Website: bh-photo
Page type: account-selection
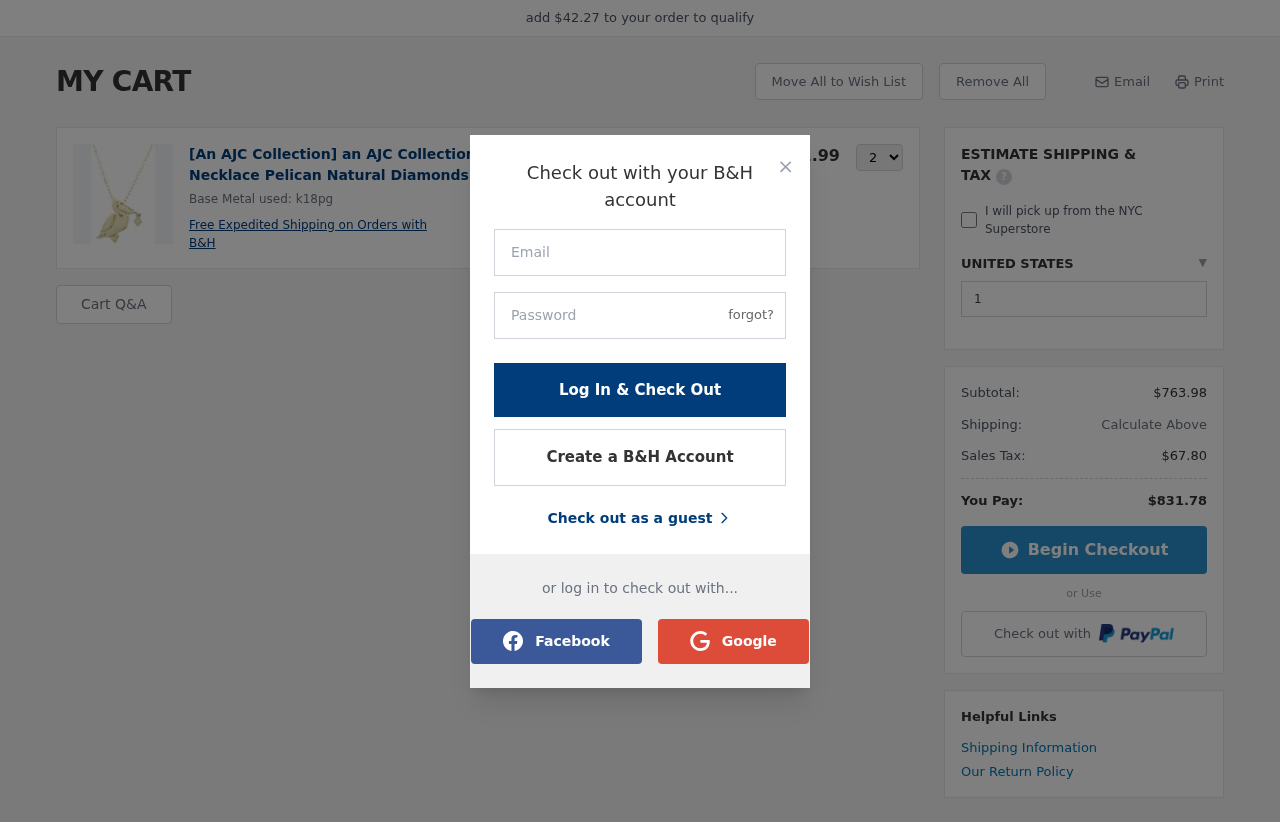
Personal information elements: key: PII_COUNTRY
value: UNITED STATES
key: PII_LOGIN_USERNAME
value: courtney2512
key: PII_POSTCODE
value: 12486
Product elements: key: PRODUCT1_DESC
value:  Base Metal used: k18pg
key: PRODUCT1_NAME
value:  [An AJC Collection] an AJC Collection K18PG Bird Motif Necklace Pelican Natural Diamonds with ajn02
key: PRODUCT1_PRICE
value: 381.99
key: PRODUCT1_QUANTITY
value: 2
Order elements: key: ORDER_SUBTOTAL
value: $763.98
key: ORDER_TAX
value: $67.80
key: ORDER_TOTAL
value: $831.78
Other elements: key: AMOUNT_TO_QUALIFY
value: $42.27